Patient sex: F
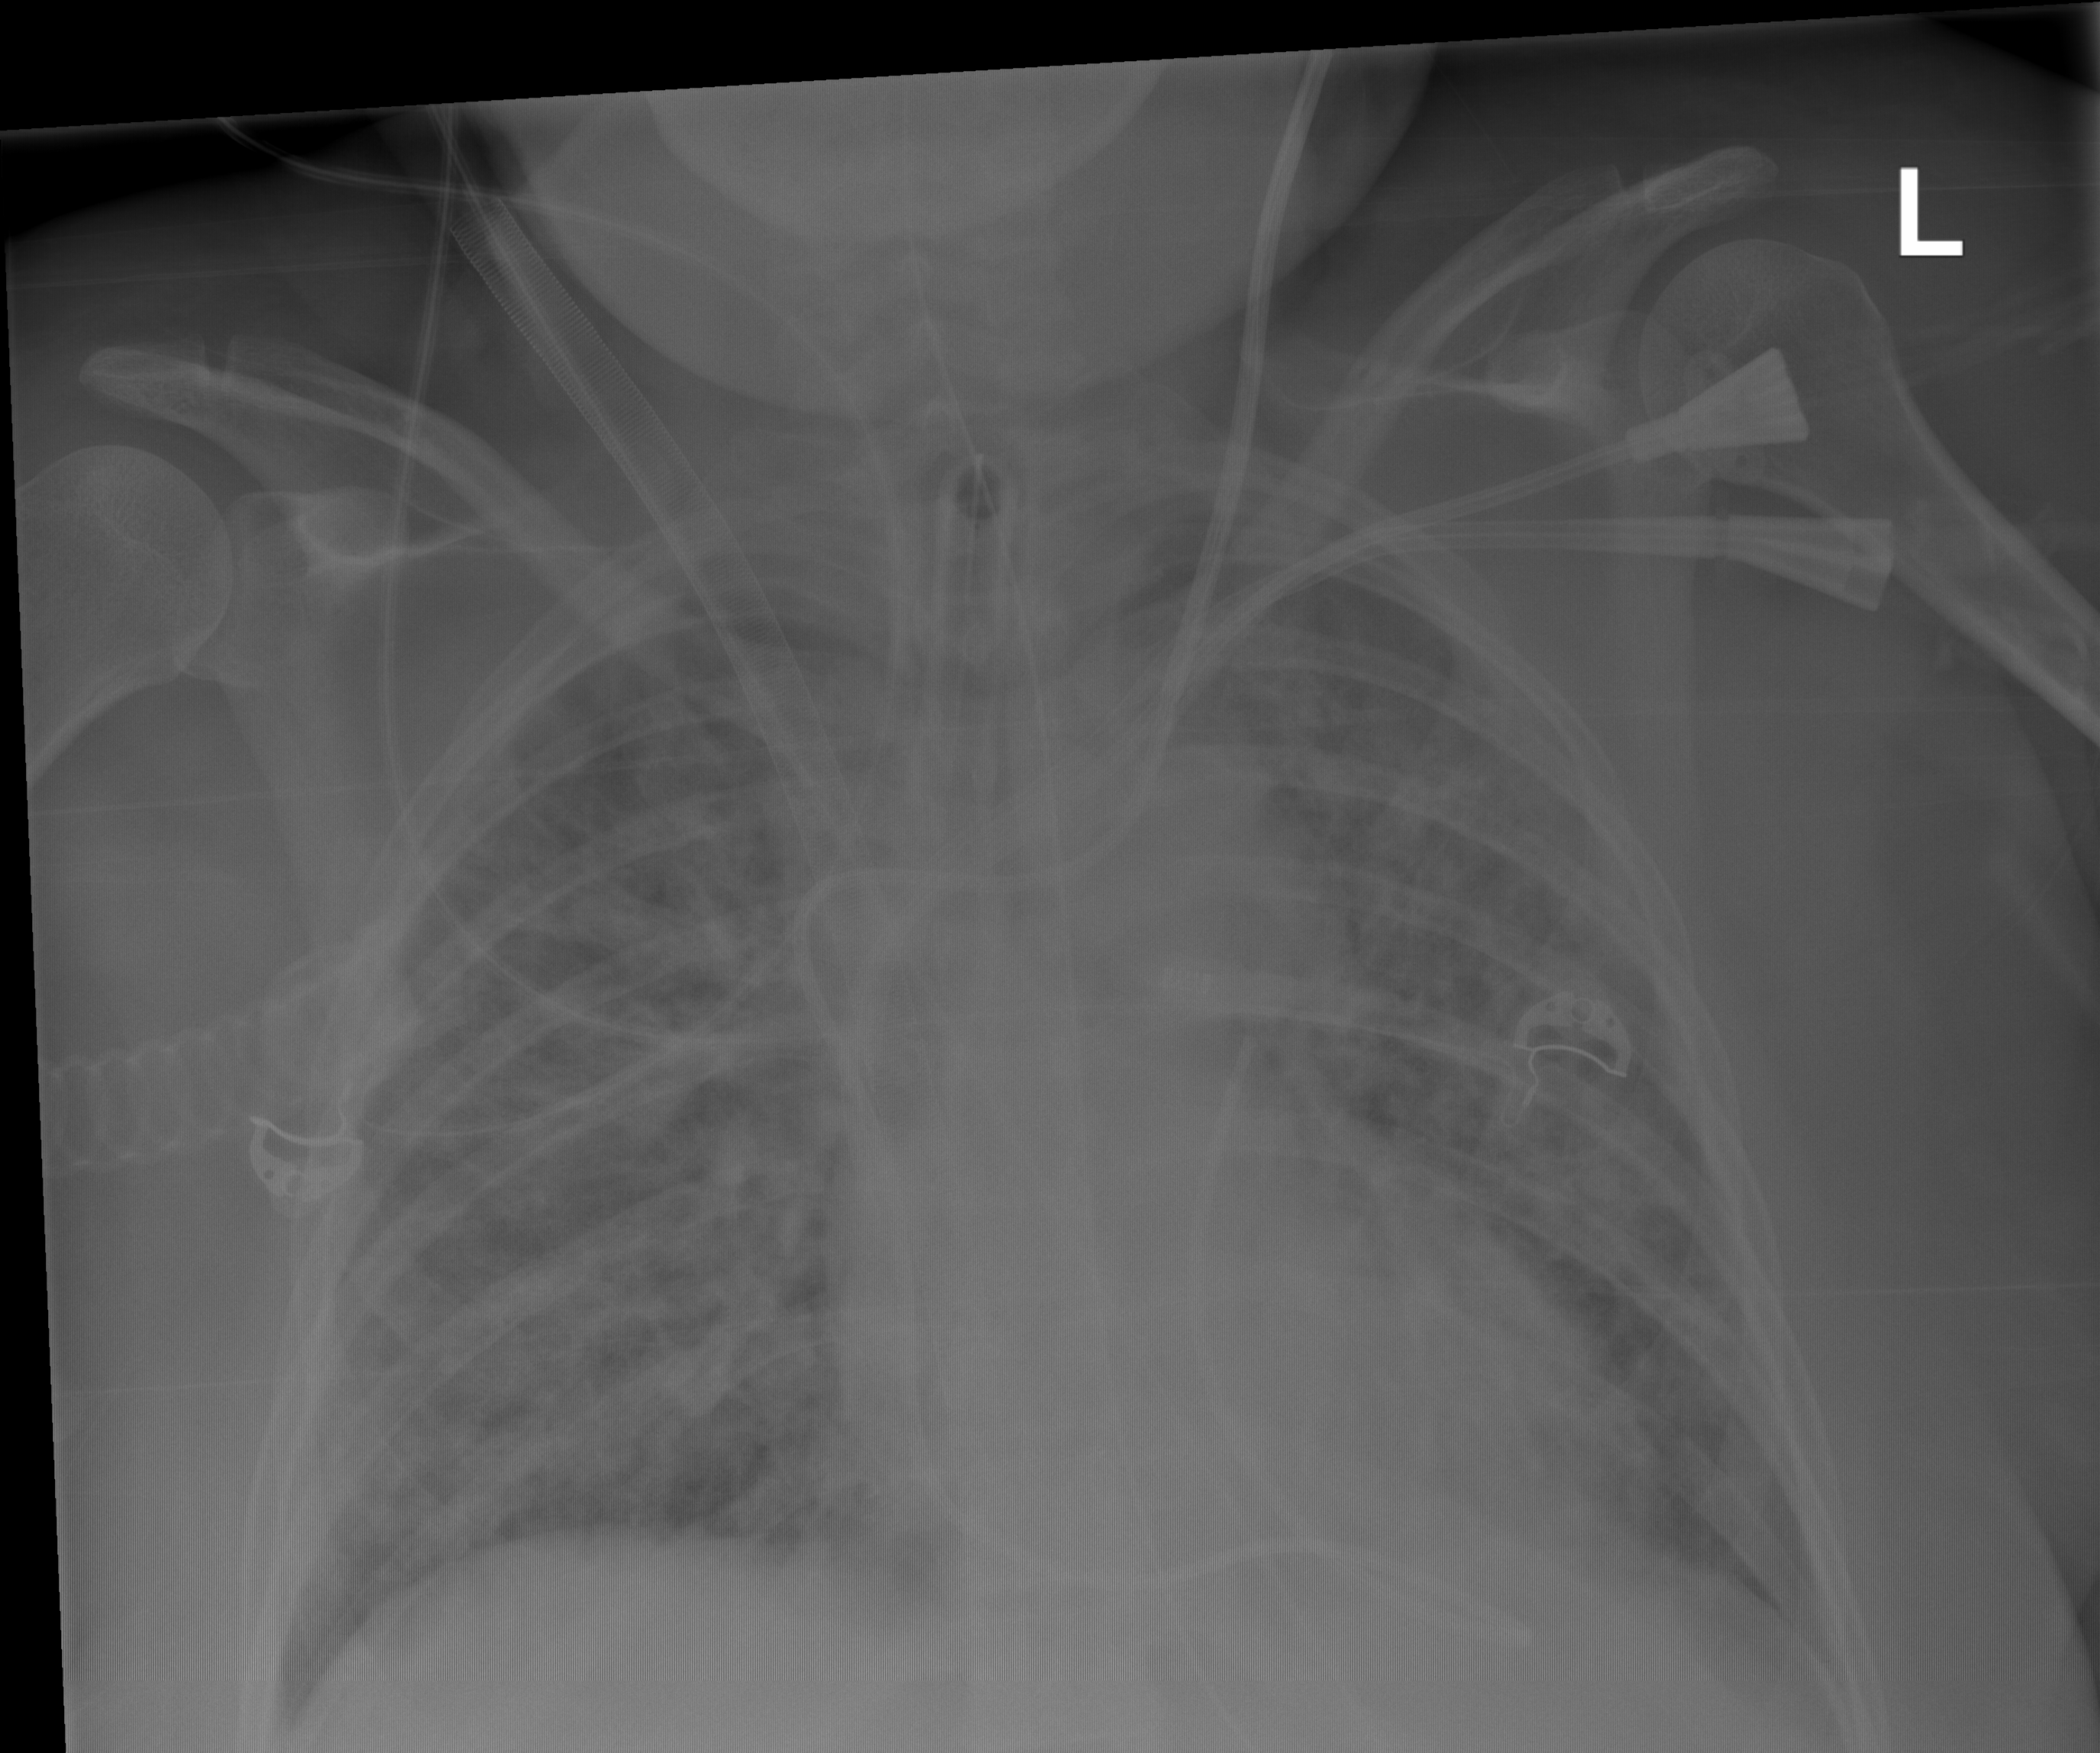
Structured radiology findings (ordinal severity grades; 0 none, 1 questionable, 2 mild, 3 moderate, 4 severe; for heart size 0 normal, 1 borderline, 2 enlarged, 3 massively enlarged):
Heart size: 1
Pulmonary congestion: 0
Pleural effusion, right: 0
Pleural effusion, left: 0
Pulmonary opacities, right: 3
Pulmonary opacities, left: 3
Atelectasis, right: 0
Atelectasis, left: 0